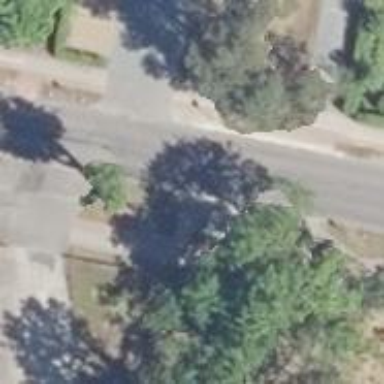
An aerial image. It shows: Tertiary road with asphalt surface. It has sidewalks on both sides and cycle tracks on both sides as well.